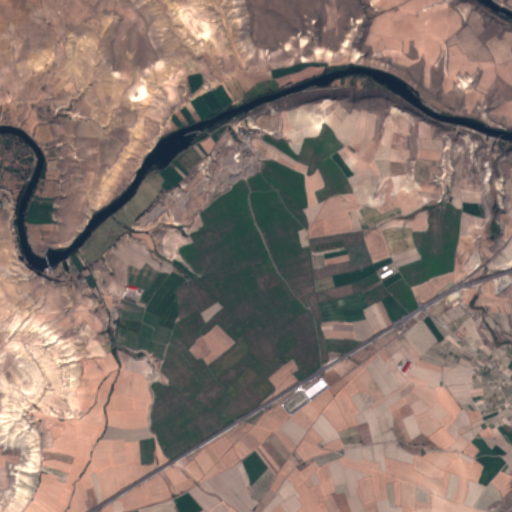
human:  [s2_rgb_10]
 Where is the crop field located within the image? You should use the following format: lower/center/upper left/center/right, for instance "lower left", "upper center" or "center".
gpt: The crop field is located in the upper left of the image.
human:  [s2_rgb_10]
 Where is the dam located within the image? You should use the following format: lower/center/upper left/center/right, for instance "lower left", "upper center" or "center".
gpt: The dam is located in the center left of the image.
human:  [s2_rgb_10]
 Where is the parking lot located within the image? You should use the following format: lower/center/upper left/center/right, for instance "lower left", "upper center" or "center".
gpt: The parking lot is located in the lower center of the image.
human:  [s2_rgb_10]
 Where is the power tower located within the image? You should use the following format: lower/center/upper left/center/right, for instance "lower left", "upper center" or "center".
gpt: The power tower is located in the upper of the image.
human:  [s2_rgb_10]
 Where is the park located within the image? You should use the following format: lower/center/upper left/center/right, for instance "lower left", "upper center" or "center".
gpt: There is no park in the image.